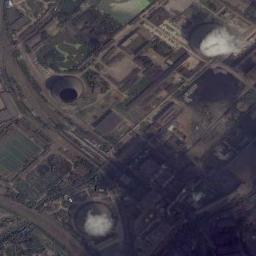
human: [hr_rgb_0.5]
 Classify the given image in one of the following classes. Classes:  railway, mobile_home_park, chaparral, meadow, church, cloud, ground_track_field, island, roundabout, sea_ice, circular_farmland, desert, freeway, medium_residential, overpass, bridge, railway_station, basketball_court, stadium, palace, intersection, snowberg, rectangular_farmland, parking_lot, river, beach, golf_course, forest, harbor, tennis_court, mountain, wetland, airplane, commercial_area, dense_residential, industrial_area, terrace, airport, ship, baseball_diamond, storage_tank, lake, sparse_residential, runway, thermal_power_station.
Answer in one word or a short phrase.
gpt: thermal_power_station